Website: home-depot
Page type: billing-address
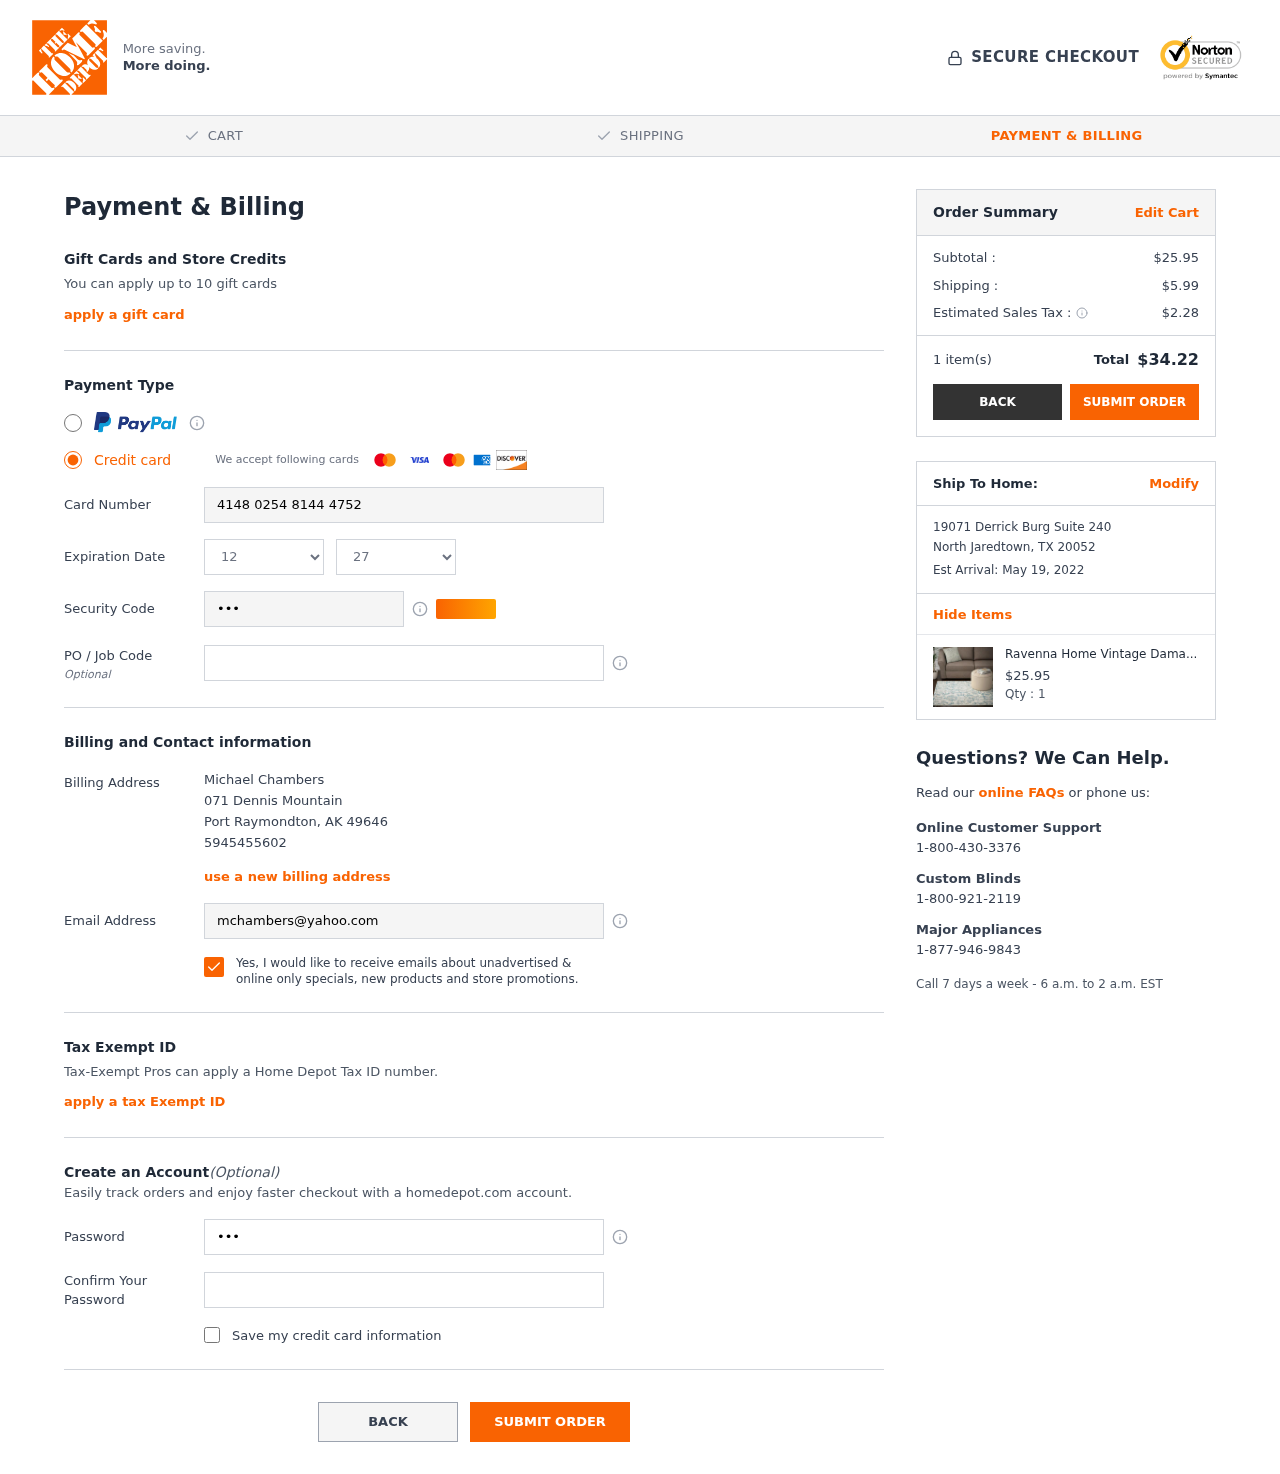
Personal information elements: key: PII_CARD_CVV
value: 560
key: PII_CARD_EXPIRY_MONTH
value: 12
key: PII_CARD_EXPIRY_YEAR
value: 27
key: PII_CARD_NUMBER
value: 4148 0254 8144 4752
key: PII_CITY
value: Port Raymondton
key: PII_CITY2
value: North Jaredtown
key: PII_EMAIL
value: mchambers@yahoo.com
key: PII_FULLNAME
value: Michael Chambers
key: PII_PHONE
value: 5945455602
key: PII_POSTCODE
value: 49646
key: PII_POSTCODE2
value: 20052
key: PII_STATE_ABBR
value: AK
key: PII_STATE_ABBR2
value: TX
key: PII_STREET
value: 071 Dennis Mountain
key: PII_STREET2
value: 19071 Derrick Burg Suite 240
Product elements: key: PRODUCT1_NAME
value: Ravenna Home Vintage Damask Patterned Rug, 5'3" x 7'3", Blue on Ivory
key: PRODUCT1_PRICE
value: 25.95
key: PRODUCT1_QUANTITY
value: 1
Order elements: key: ORDER_SUBTOTAL
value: $25.95
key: ORDER_SHIPPING_COST
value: $5.99
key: ORDER_TAX
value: $2.28
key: ORDER_NUM_ITEMS
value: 1 item(s)
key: ORDER_TOTAL
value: $34.22
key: ORDER_DELIVERY_DATE
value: Est Arrival: May 19, 2022